Question: i'm having a problem. How to get the total hour? The output that's been displaying is not the sum that I've been expecting. Here's the SS so that you guys can get the picture.

I just need the total hour part. Thank you.
Here's the code for getting the total worked hour.
'''
Dim d1 As DateTime
Dim d2 As DateTime
Dim ts1 As TimeSpan
Dim ts2 As TimeSpan
Dim ts3 As TimeSpan
Dim ts4 As TimeSpan
Dim ts5 As TimeSpan
Dim ts6 As TimeSpan
Dim tsFinal As TimeSpan
d1 = DateTime.Parse(txtTimeIn1.Text)
d2 = DateTime.Parse(txtTimeOut1.Text)
ts1 = d2 - d1
txtTotalHr1.Text = (ts1.ToString)
d1 = DateTime.Parse(txtTimeIn2.Text)
d2 = DateTime.Parse(txtTimeOut2.Text)
ts2 = d2 - d1
txtTotalHr2.Text = (ts2.ToString)
d1 = DateTime.Parse(txtTimeIn3.Text)
d2 = DateTime.Parse(txtTimeOut3.Text)
ts3 = d2 - d1
txtTotalHr3.Text = (ts3.ToString)
d1 = DateTime.Parse(txtTimeIn4.Text)
d2 = DateTime.Parse(txtTimeOut4.Text)
ts4 = d2 - d1
txtTotalHr4.Text = (ts4.ToString)
d1 = DateTime.Parse(txtTimeIn5.Text)
d2 = DateTime.Parse(txtTimeOut5.Text)
ts5 = d2 - d1
txtTotalHr5.Text = (ts5.ToString)
d1 = DateTime.Parse(txtTimeIn6.Text)
d2 = DateTime.Parse(txtTimeOut6.Text)
ts6 = d2 - d1
txtTotalHr6.Text = (ts6.ToString)
tsFinal = ts1 + ts2 + ts3 + ts4 + ts5 + ts6
txtTotalWorkHour.Text = tsFinal.ToString
'''
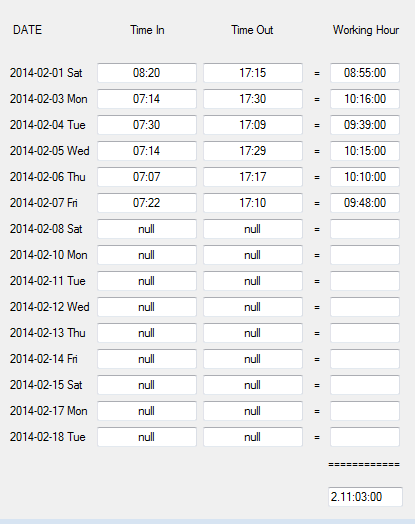
Answer: You have a formatting issue. The default TimeSpan ToString format is d.hh:mm:ss, where d is days. So 2:11:03:00 means 2 days, 11 hours, and 3 minutes. I assume you wanted 59:03:00, meaning 59 hours (24 * 2 + 11), and 3 minutes. To accomplish that, use the following formatting:
'''
txtTotalWorkHour.Text = String.Format("{0:n0}:{1:d2}:{2:d2}", tsFinal.TotalHours, tsFinal.Minutes, tsFinal.Seconds)
'''